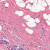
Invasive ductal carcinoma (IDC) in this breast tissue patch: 0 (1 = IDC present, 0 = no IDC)